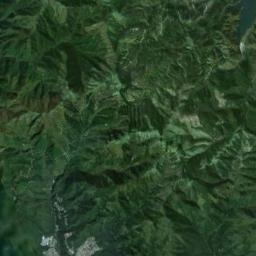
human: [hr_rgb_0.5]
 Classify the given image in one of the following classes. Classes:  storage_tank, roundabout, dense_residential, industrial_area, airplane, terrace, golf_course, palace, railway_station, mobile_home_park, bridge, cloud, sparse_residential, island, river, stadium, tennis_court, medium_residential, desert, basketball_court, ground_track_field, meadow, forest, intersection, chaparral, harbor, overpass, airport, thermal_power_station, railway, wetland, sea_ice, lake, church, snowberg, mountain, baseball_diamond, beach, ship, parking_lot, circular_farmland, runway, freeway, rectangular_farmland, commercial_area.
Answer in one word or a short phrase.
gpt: mountain